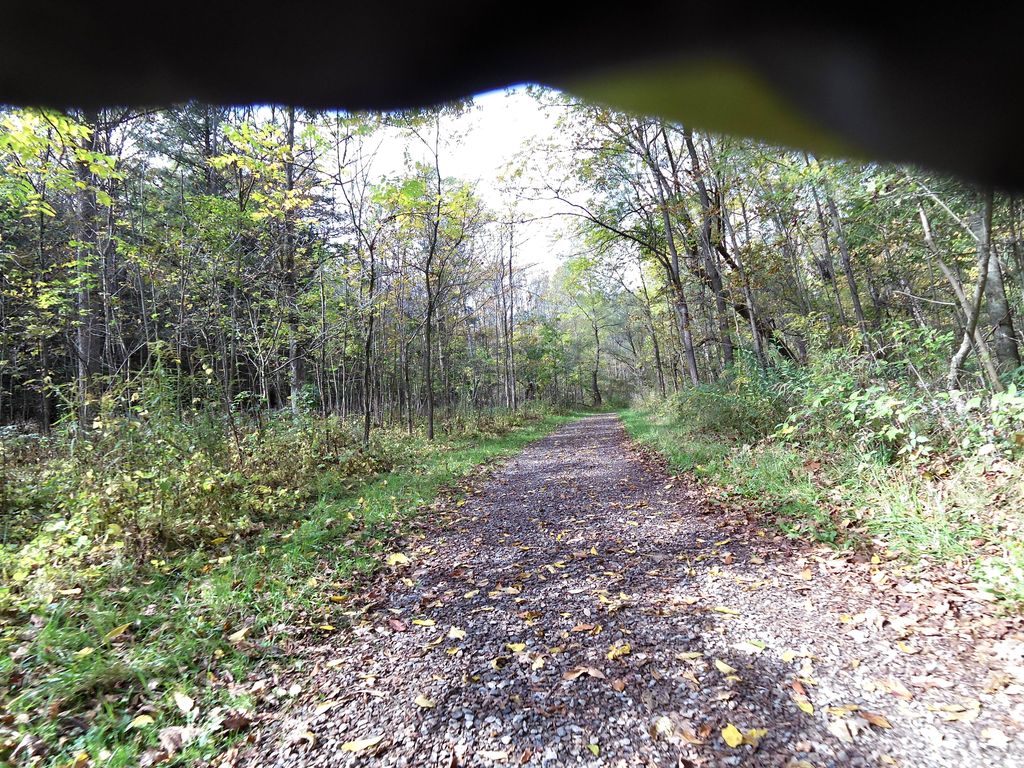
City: hamilton